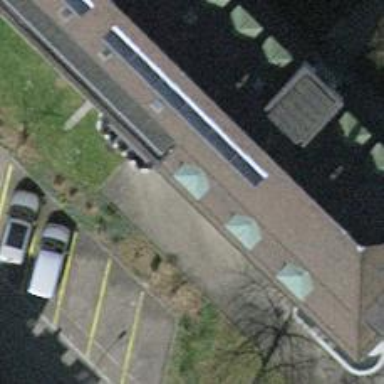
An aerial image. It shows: Outdoor social facility which is food bank.